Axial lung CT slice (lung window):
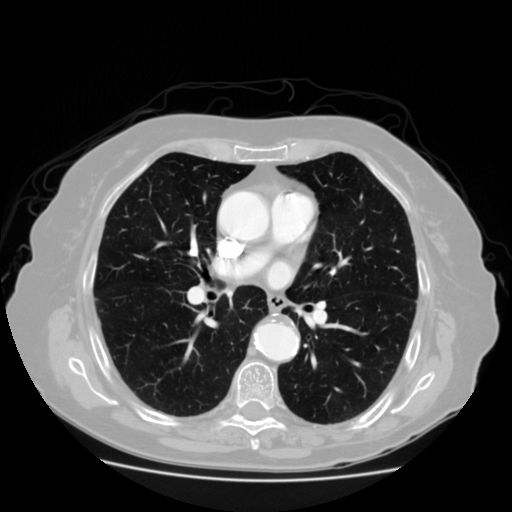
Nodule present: no